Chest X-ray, PA view. Patient: 27 years old, sex F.
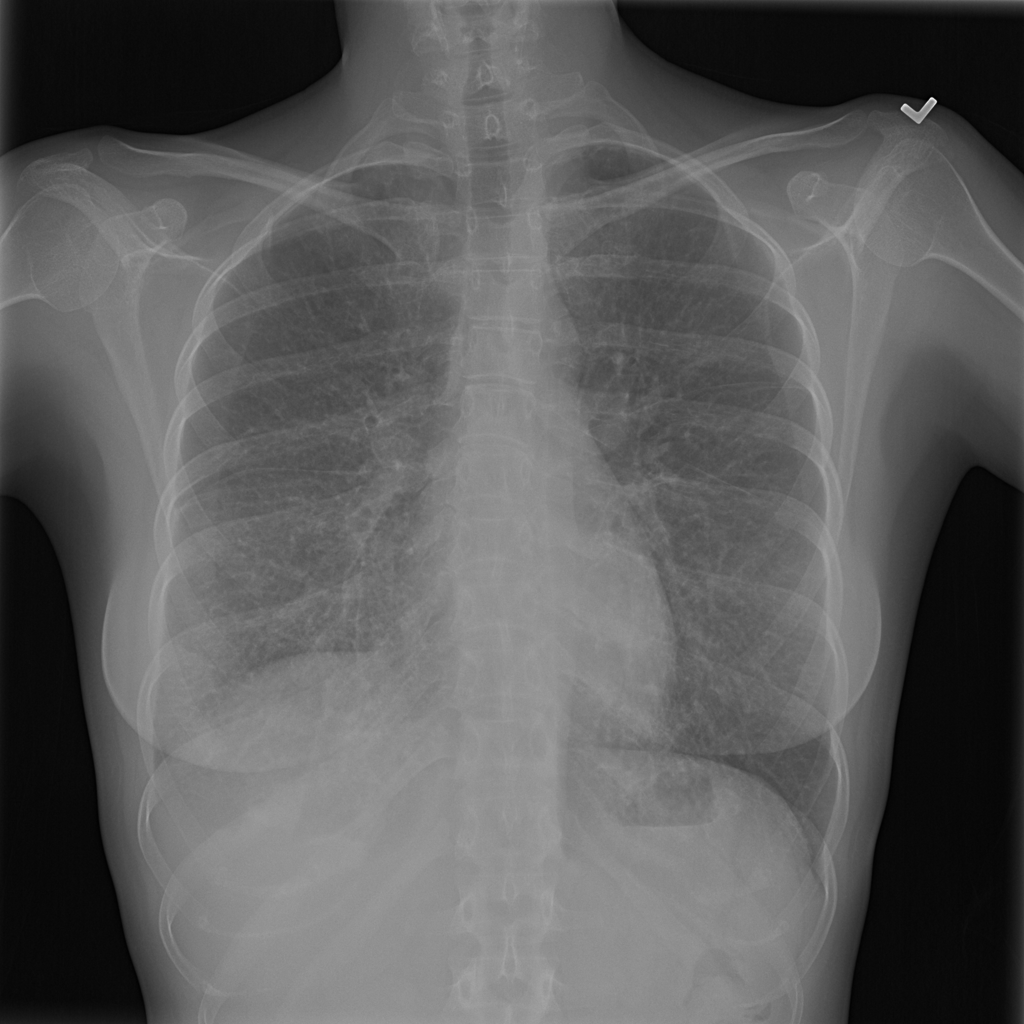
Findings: Effusion